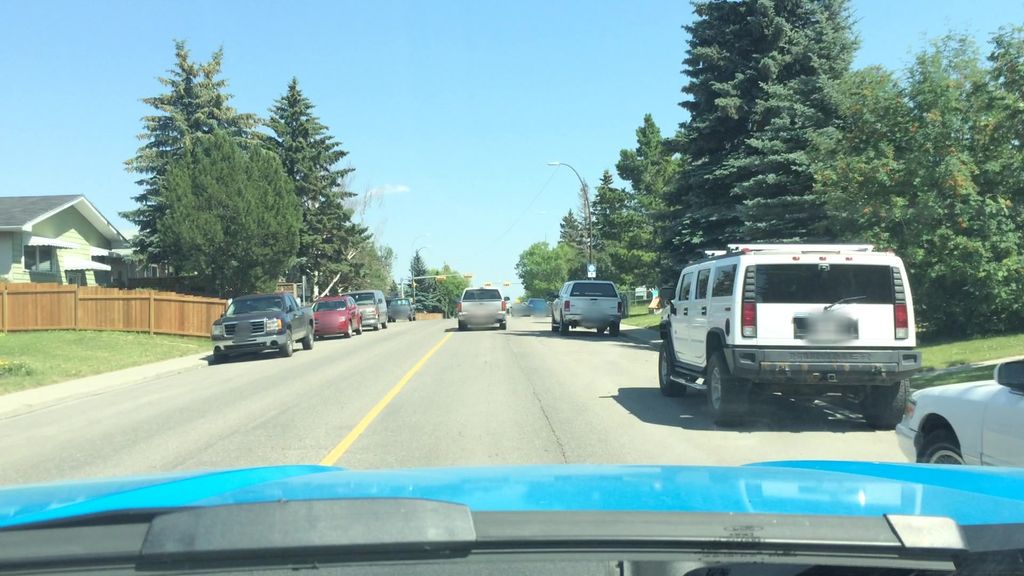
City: calgary